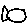
Label: fish